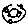
Label: moon